Question: Using ExtJs 4.2.
I have a tree panel where all nodes have arrow for expanding. On expanding a node with children, the arrow for collapsing remains. However, on expanding a node without children, the arrow of the node disappears. So there is no collapsing possible on that node.
How to keep the arrow and collapsing functionality on a node without children?
---

See the screenshot: both nodes (on the same level, black) are expanded, however only the node with children has a arrow for collapsing again.
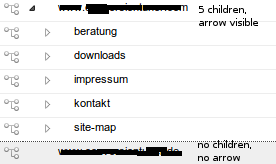
Answer: So far we are solving this problem by checking for children on an expand event. If there are no children, we collapse the node again without the user taking note.